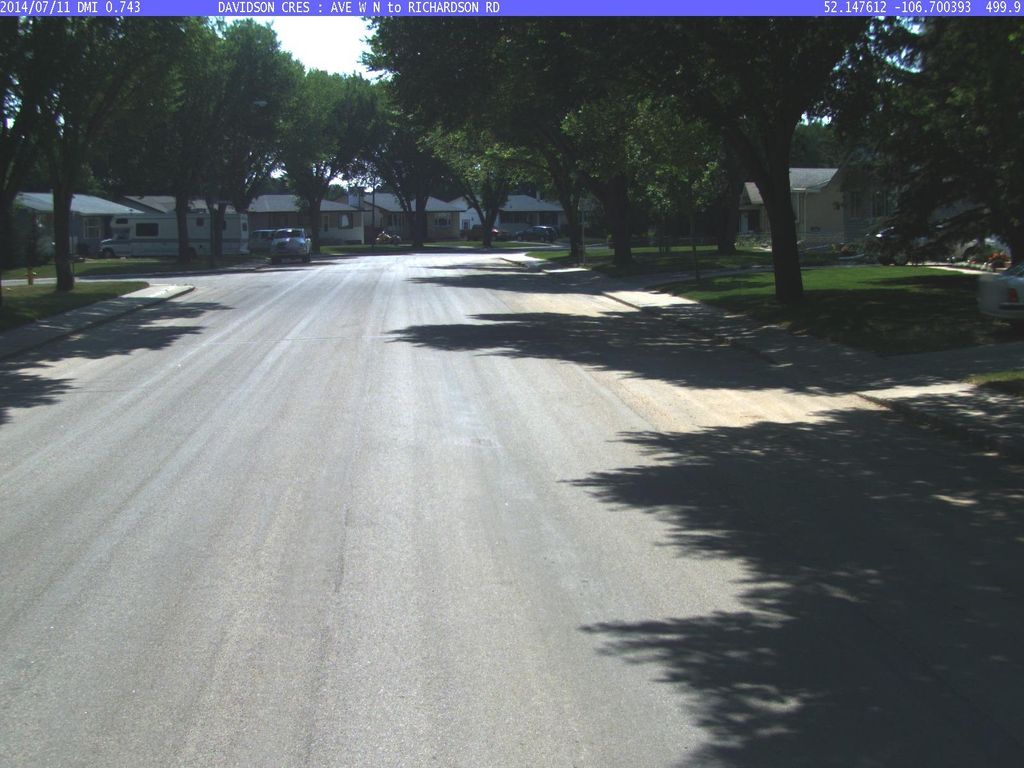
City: saskatoon